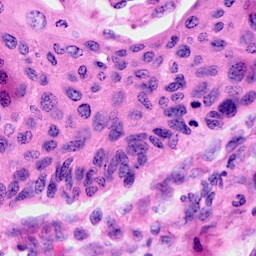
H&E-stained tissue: Cervix